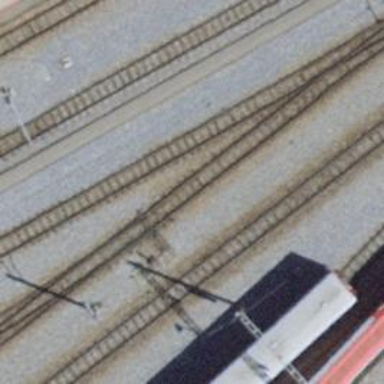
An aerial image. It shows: Railway switch.